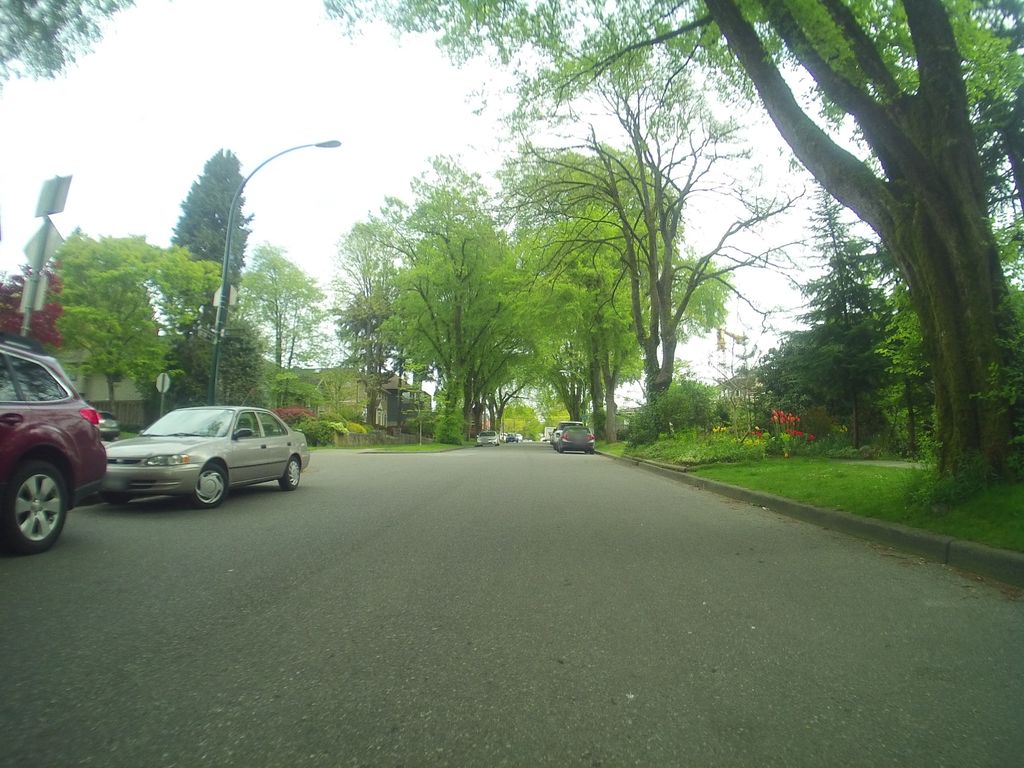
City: vancouver